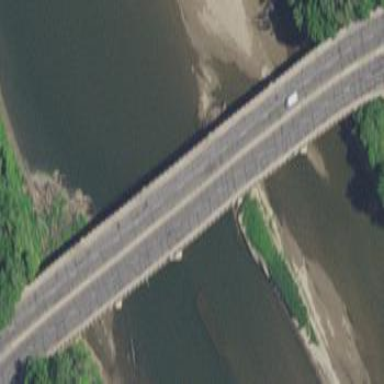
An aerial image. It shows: Man-made bridge.